Question: ## Scenario:
I have two PHP scripts to be called simultaneously:
1. The first script will run several minutes (PHP based file download), depending on downloaded file size. It is placed into <iframe> so it can run separately and does not block the browser.
2. The second PHP script is supposed to be called in regular intervals to monitor execution of the first script - file progress download. To avoid opening new windows upon script completion, it is called via AJAX.
## Problem:
I have placed the long-running PHP Script (download script) into '<iframe>' so this script can run asynchronously with other monitoring PHP script. However, despite the main script is in '<iframe>', when the webpage starts execution, the script starts and blocks execution of the remaining JavaScript code and monitoring script called multiple times via AJAX.
It is important to have the short-running monitoring PHP script called simultaneously with the long-running PHP (download) script, so the short-running (monitoring)script can provide feedback to JavaScript.
Would you be so kind and analyze my code samples please? I have no idea, where is my problem. My code is so simple, that everything should be running well.
- - - - -
## Code Samples:
'''
<!DOCTYPE html>
<html>
<head>
<title>Title of the document</title>
</head>
<body onload="callScripts();">
<script type="text/javascript">
// call both PHP scripts(download and monitoring) in desired order
callScripts = function()
{
// call the monitoring PHP script multiple times in 2 second intervals
window.setTimeout(function(){startDownloadMonitoring()}, 1000);
window.setTimeout(function(){startDownloadMonitoring()}, 3000);
window.setTimeout(function(){startDownloadMonitoring()}, 5000);
window.setTimeout(function(){startDownloadMonitoring()}, 7000);
window.setTimeout(function(){startDownloadMonitoring()}, 9000);
};
// call monitoring PHP script via AJAX
function startDownloadMonitoring()
{
console.log("Calling startDownloadMonitoring()...");
var xmlhttp;
if (window.XMLHttpRequest)
{// code for IE7+, Firefox, Chrome, Opera, Safari
xmlhttp=new XMLHttpRequest();
}
else
{// code for IE6, IE5
xmlhttp=new ActiveXObject("Microsoft.XMLHTTP");
}
xmlhttp.onreadystatechange = function()
{
if (xmlhttp.readyState==4 && xmlhttp.status==200)
{
console.log("Response Received: " + xmlhttp.responseText);
}
}
xmlhttp.open("GET", "PHP/fileDownloadStatus.php", true);
xmlhttp.send();
}
</script>
<iframe src="PHP/fileDownload.php"></iframe>
</body>
</html>
'''
'''
<?php
include 'ChromePhp.php';
// start session, update session variable, close session
session_start();
$_SESSION['DownloadProgress']++;
ChromePhp::log('$_SESSION['DownloadProgress'] = ' . $_SESSION['DownloadProgress']);
session_write_close();
echo "success";
?>
'''
'''
<?php
include 'ChromePhp.php';
// disable script expiry
set_time_limit(0);
// start session if session is not already started
session_start();
// prepare session variables
$_SESSION['DownloadProgress'] = 10;
session_write_close();
for( $count = 0; $count < 60; $count++)
{
sleep(1);
print("fileDownload Script was called: ". $count);
echo "Download script: " . $count;
ob_flush();
flush();
}
?>
'''
## Screenshot:
'<iframe>'

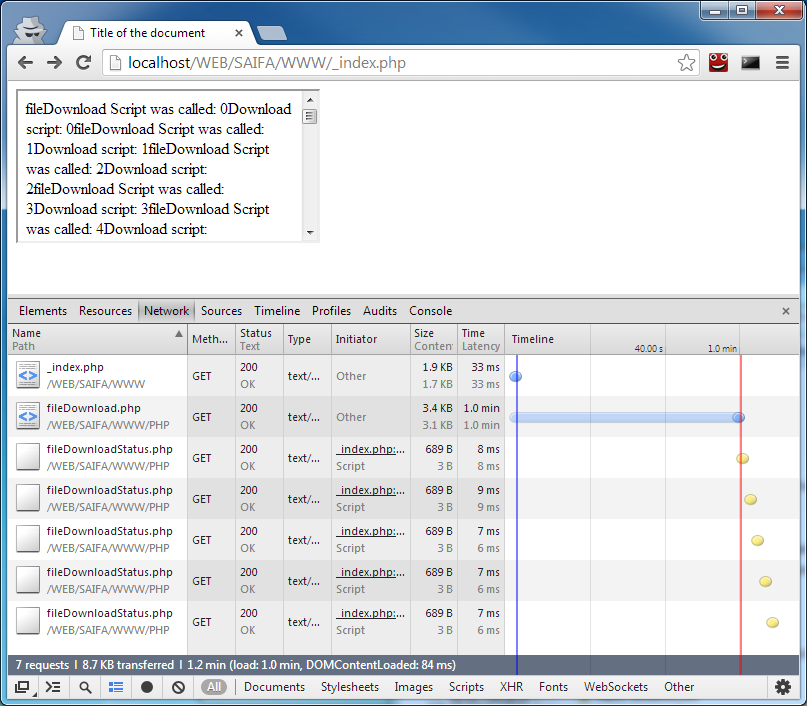
Answer: Your problem is as simple as you can imagine. You just don't realize it maybe for a bit lack of knowledge of HTML. So Your code is ok and everything is working as you want but the script that should run at the same time isn't, what is the problem?
'<body onload="callScripts();">'
This up here is your problem. The 'onload' call only takes place when everything inside the 'body' tag is completely loaded. So, as your 'iframe' is inside the 'body' the html interpreter load everything (including the iframe and its source), then call your 'callScripts' function.
To solve your problem I recommend you to create your 'iframe' inside your script. Would be something as this:
'''
<!DOCTYPE html>
<html>
<head>
<title>Title of the document</title>
<!-- You should always define your script in the head tag. best pratice
defined in W3C -->
<script type="text/javascript">
callScripts = function (){
//write your Iframe Here
document.getElementById("callDownload").innerHTML = '<iframe src="PHP/fileDownload.php"></iframe>';
callScripts_refresh();
}
// call both PHP scripts(download and monitoring) in desired order
callScripts_refresh = function()
{
// call the monitoring PHP script multiple times in 2 second intervals
window.setTimeout(function(){startDownloadMonitoring()}, 1000);
window.setTimeout(function(){startDownloadMonitoring()}, 3000);
window.setTimeout(function(){startDownloadMonitoring()}, 5000);
window.setTimeout(function(){startDownloadMonitoring()}, 7000);
window.setTimeout(function(){startDownloadMonitoring()}, 9000);
};
// call monitoring PHP script via AJAX
function startDownloadMonitoring()
{
console.log("Calling startDownloadMonitoring()...");
var xmlhttp;
if (window.XMLHttpRequest)
{// code for IE7+, Firefox, Chrome, Opera, Safari
xmlhttp=new XMLHttpRequest();
}
else
{// code for IE6, IE5
xmlhttp=new ActiveXObject("Microsoft.XMLHTTP");
}
xmlhttp.onreadystatechange = function()
{
if (xmlhttp.readyState==4 && xmlhttp.status==200)
{
console.log("Response Received: " + xmlhttp.responseText);
}
}
xmlhttp.open("GET", "PHP/fileDownloadStatus.php", true);
xmlhttp.send();
}
</script>
</head>
<body onload="callScripts();">
<div id="callDownload"></div>
</body>
</html>
'''
Let me know if it work after that